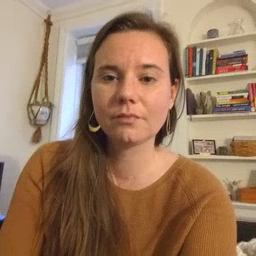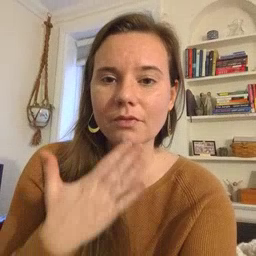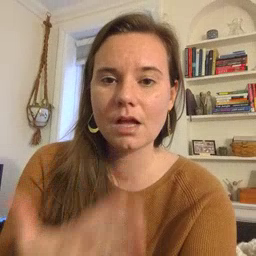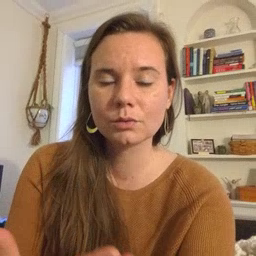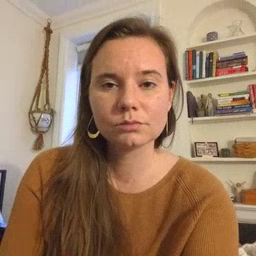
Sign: thankyou